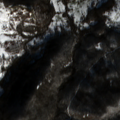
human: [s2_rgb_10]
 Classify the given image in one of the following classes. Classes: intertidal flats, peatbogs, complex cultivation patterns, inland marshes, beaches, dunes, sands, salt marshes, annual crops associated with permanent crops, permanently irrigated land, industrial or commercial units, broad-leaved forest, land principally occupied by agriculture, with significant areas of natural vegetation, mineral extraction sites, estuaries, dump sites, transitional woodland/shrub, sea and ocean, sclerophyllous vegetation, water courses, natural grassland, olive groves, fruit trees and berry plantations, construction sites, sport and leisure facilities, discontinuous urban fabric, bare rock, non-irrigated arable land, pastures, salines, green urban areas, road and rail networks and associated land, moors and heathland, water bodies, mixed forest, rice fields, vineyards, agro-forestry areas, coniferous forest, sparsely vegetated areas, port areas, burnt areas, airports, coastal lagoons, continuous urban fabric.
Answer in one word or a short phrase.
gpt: pastures, land principally occupied by agriculture, with significant areas of natural vegetation, broad-leaved forest, transitional woodland/shrub